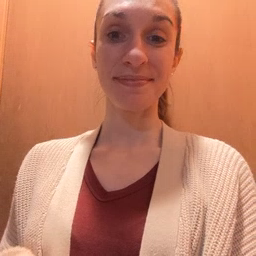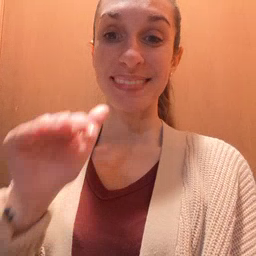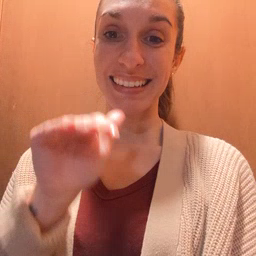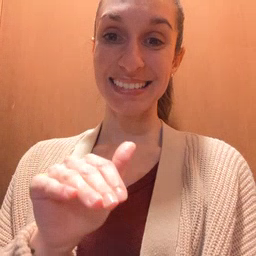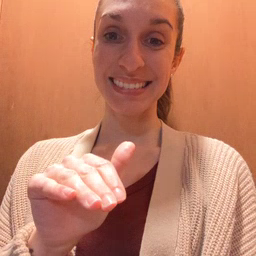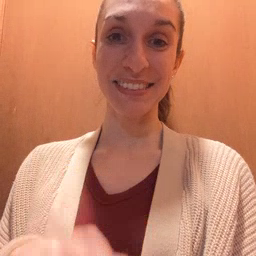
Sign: night